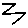
Label: zigzag